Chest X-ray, AP view. Patient: 45 years old, sex F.
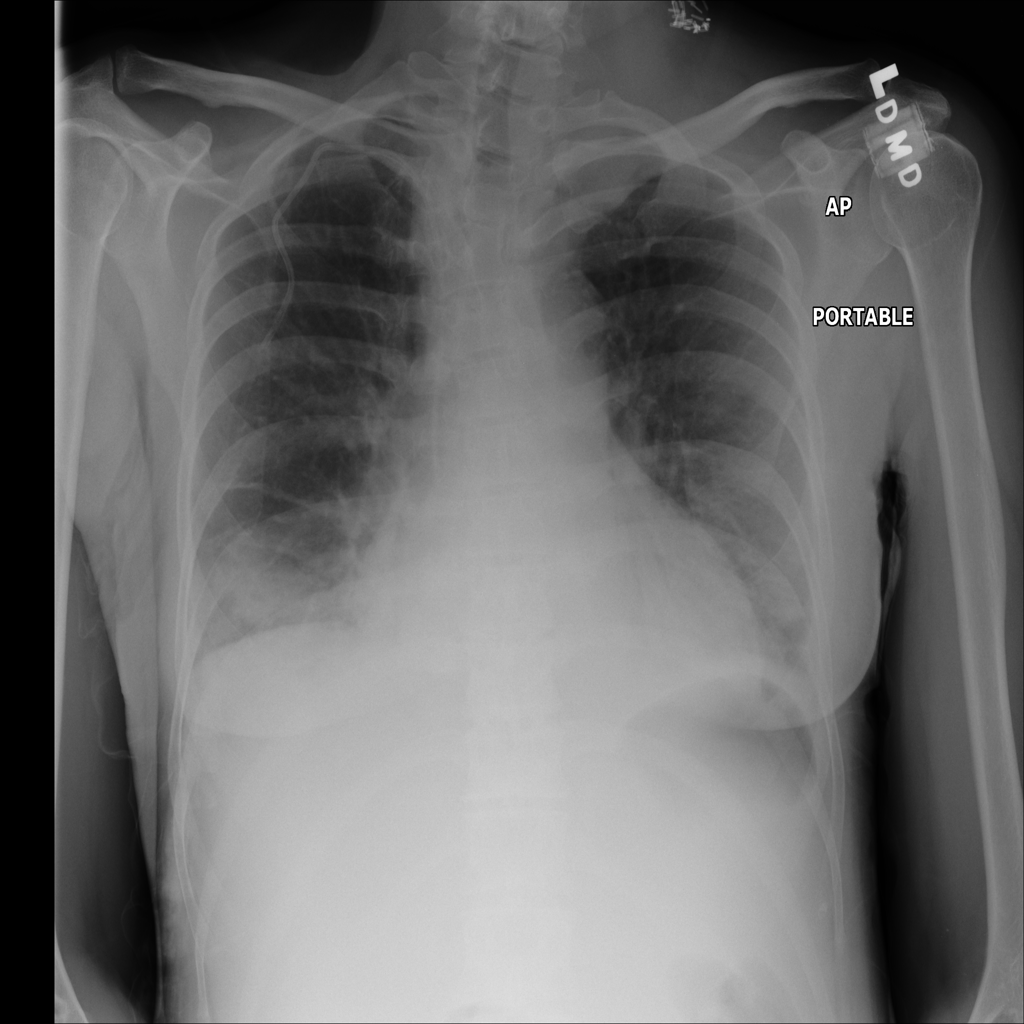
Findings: Atelectasis, Infiltration, Mass